Question: I'm using Qt and C++ to create a custom widget I call ThumbnailView, which allows for left/right scrolling of thumbnail images:
'''
class ThumbnailView : public QWidget {
public:
virtual void paintEvent(QPaintEvent *);
private:
QList<Thumbnail*> thumbList;
};
'''
The ThumbnailView keeps an internal list of Thumbnail objects, which are also QWidget objects:
'''
class Thumbnail : public QWidget
{
public:
virtual void paintEvent(QPaintEvent *);
};
'''
I embed the ThumbnailView into a PreviewPane object I created:
'''
class PreviewPane : public QWidget {
public:
virtual void paintEvent(QPaintEvent *);
private:
ThumbnailView thumbnailView;
};
'''
When the main application loads, I create a dock widget and add the PreviewPane:
'''
previewPaneDock = new QDockWidget(QString("PREVIEW"), this);
previewPane = new PreviewPane;
previewPaneDock->setWidget(previewPane);
this->addDockWidget(Qt::RightDockWidgetArea, previewPaneDock, Qt::Vertical);
'''
So the idea is this: the dock widget has its widget set to previewPane, which in turn handles custom painting via paintEvent() and all mouse events (which I have omitted here). The previewPane's paintEvent does this:
'''
void PreviewPane::paintEvent(QPaintEvent *)
{
QPainter painter(this);
...
thumbnailView.render(&painter);
}
'''
The render() method is inherited from QWidget; this causes ThumbnailView::paintEvent() to be called:
'''
void ThumbnailView::paintEvent(QPaintEvent *)
{
QPainter painter(this);
QList<Thumbnail*>::iterator itr;
int curX = 0;
for (itr = thumbList.begin(); itr != thumbList.end(); ++itr) {
curX += (*itr)->width();
if (curX < xScrollOffset) continue;
(*itr)->render(&painter, QPoint(curX - xScrollOffset - (*itr)->width(), 0));
if (curX - xScrollOffset >= this->width() ) break;
}
}
'''
As you can see, the render() method is called again on each instance of Thumbnail.
Up to this point, there are no problems, and everything works as I expect it to. ThumbnailView allows the user to scroll left/right through a list of images (Thumbnail objects) by using a timer and kinetic scrolling using mouse flicks (or touch flicks).
I've embedded a ThumbnailView onto the PreviewPane, but the ThumbnailView isn't the only thing I want on the PreviewPane, and I want to be able to specify the origin at which the widget should start drawing--this is what I tried:
'''
void PreviewPane::paintEvent(QPaintEvent *)
{
QPainter painter(this);
// specify a target offset of 10 pixels in y direction
thumbnailView.render(&painter, QPoint(0, 10));
}
'''
which seems to have the same effect as this:
'''
void PreviewPane::paintEvent(QPaintEvent *)
{
QPainter painter(this);
painter.translate(0, 10);
thumbnailView.render(&painter);
}
'''
What I am expecting to happen is that the 10 pixel y-offset that I've specified to the paint transform will be passed to ThumbnailView::paintEvent(). Instead, it seems that this 10 pixel offset is propgated to each Thumbnail object, but instead of translating the Thumbnail widget, it crops it!

I've tried printing things like painter.combinedTransform().dy() and painter.worldTransform().dy() but they are always 0. Does anyone have some insight as to what happens when painter.translate() is called, or what the targetOffset parameter does in the function QWidget::render()?
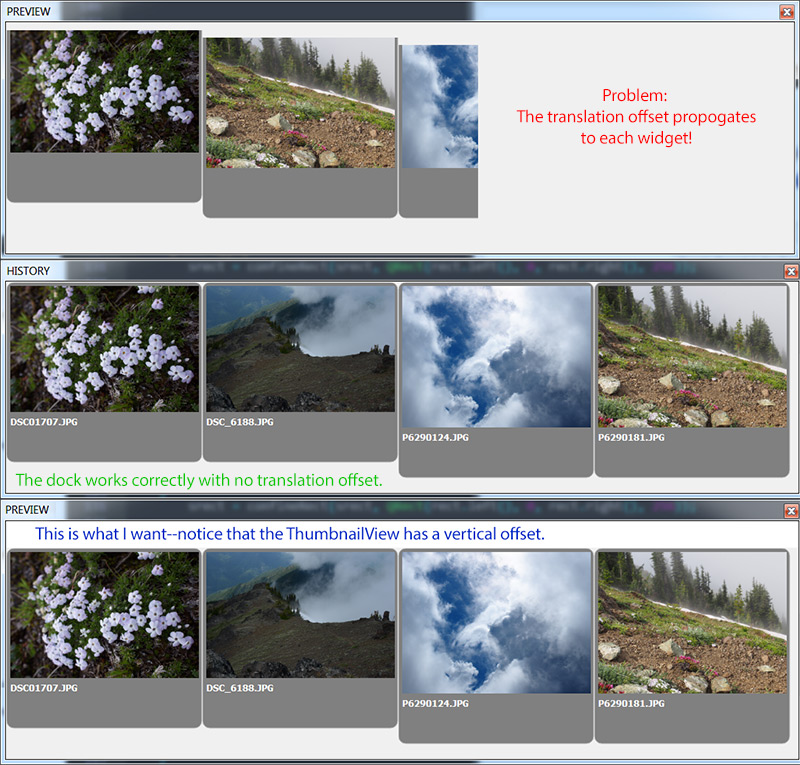
Answer: In QtWidgets, all painting is clipped. It would seem that you need to apply an offset to both the painter and the clip rectangle.